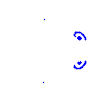
Particle: kaon